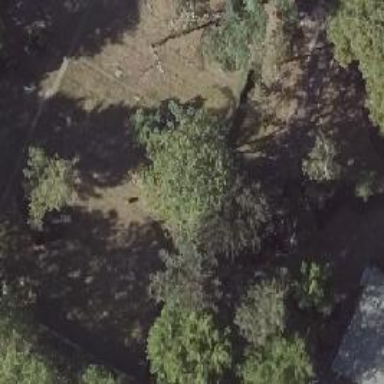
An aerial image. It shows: Historic tomb.